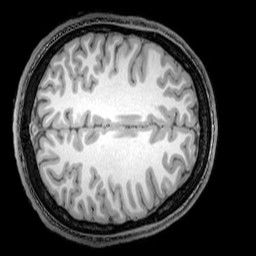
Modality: T1w
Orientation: axial
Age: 20
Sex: male
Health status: healthy
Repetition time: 0.081 s
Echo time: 0.037 s